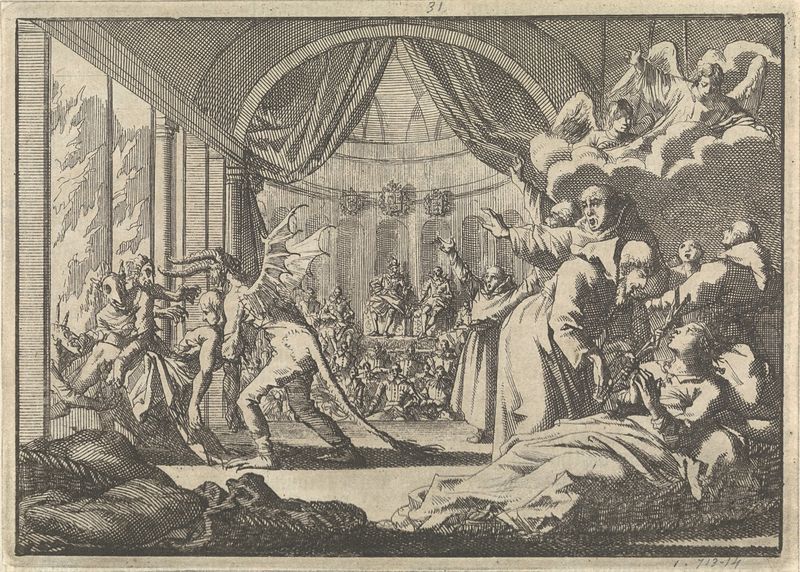
Titel: Satirische toneelvoorstelling door koning Filips IV van Spanje gegeven aan zijn gast Karel I van Engeland
Künstler: Jan Luyken
Standort: Amsterdam
Institution: Rijksmuseum
Schlagwörter: himmel, frau, wolke, engel, könig, thron, stich, gravur, teufel, mönch, kupferstich, ungeheuer, drachen